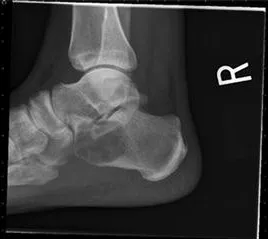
Pre-operative radiograph of large lytic lesion in the calcaneus.
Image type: radiology (x_ray)